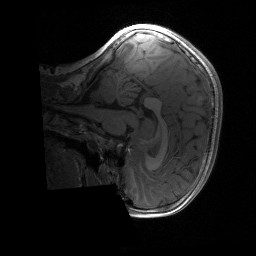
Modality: T1w
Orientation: sagittal
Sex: male
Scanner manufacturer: siemens
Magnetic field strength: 3 T
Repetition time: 1.9 s
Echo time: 0.00243 s